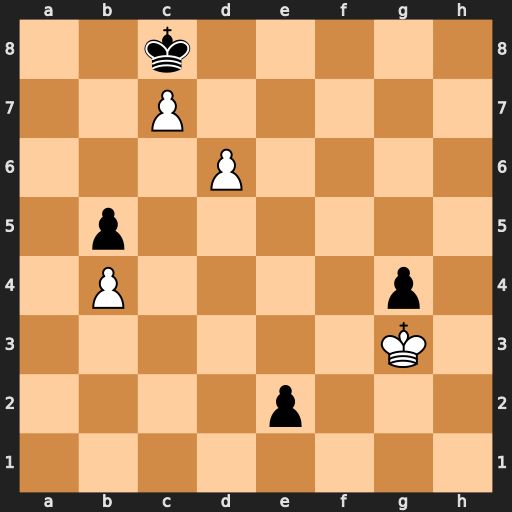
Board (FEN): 2k5/2P5/3P4/1p6/1P4p1/6K1/4p3/8
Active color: w
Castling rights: -
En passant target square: -
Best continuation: Kf2 g3+ Kxe2 g2 Kf2 g1=R Kxg1